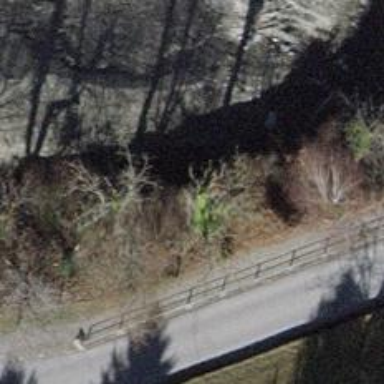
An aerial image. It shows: Row of trees in natural setting.